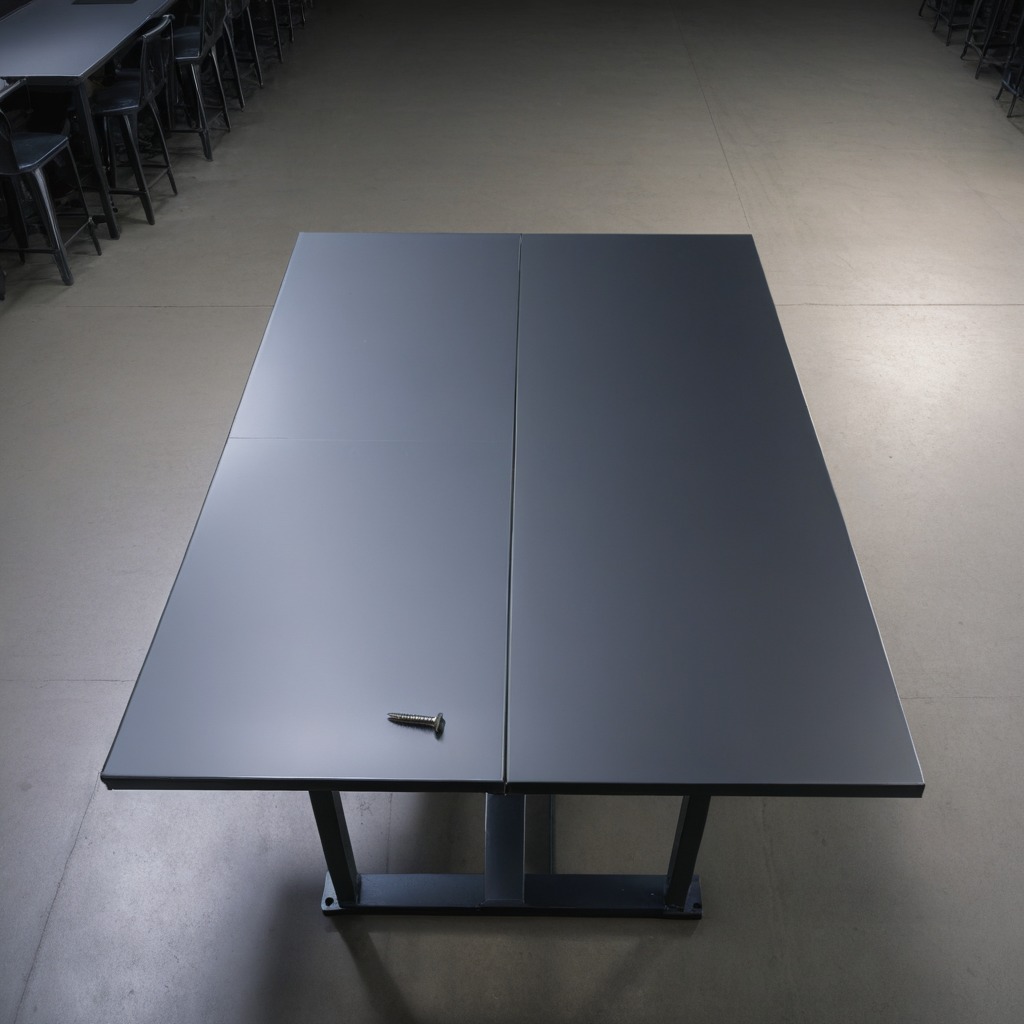
A metal screw is lying on a clean empty table in a basement in the evening soft directional lighting on the tabletop realistic grain studio-quality clarity centered framing